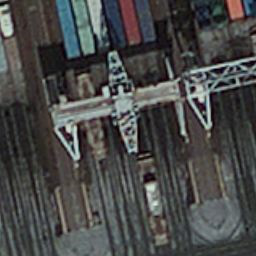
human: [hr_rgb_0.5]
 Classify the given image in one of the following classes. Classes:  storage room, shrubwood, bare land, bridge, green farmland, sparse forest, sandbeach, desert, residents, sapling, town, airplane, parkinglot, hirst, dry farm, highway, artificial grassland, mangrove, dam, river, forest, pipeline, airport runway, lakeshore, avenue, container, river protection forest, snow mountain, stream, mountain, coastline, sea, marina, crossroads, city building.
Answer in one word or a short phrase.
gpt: container